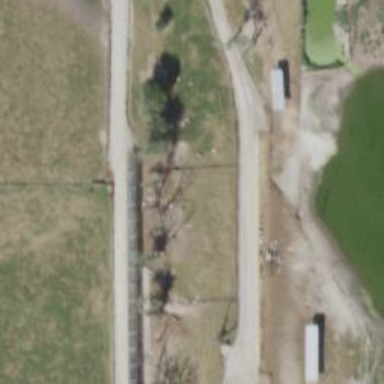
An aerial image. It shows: Feedlot in farmyard.